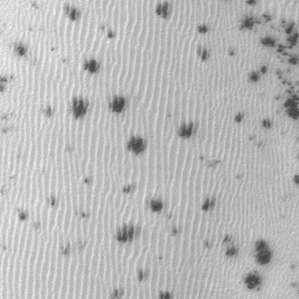
Label: frost